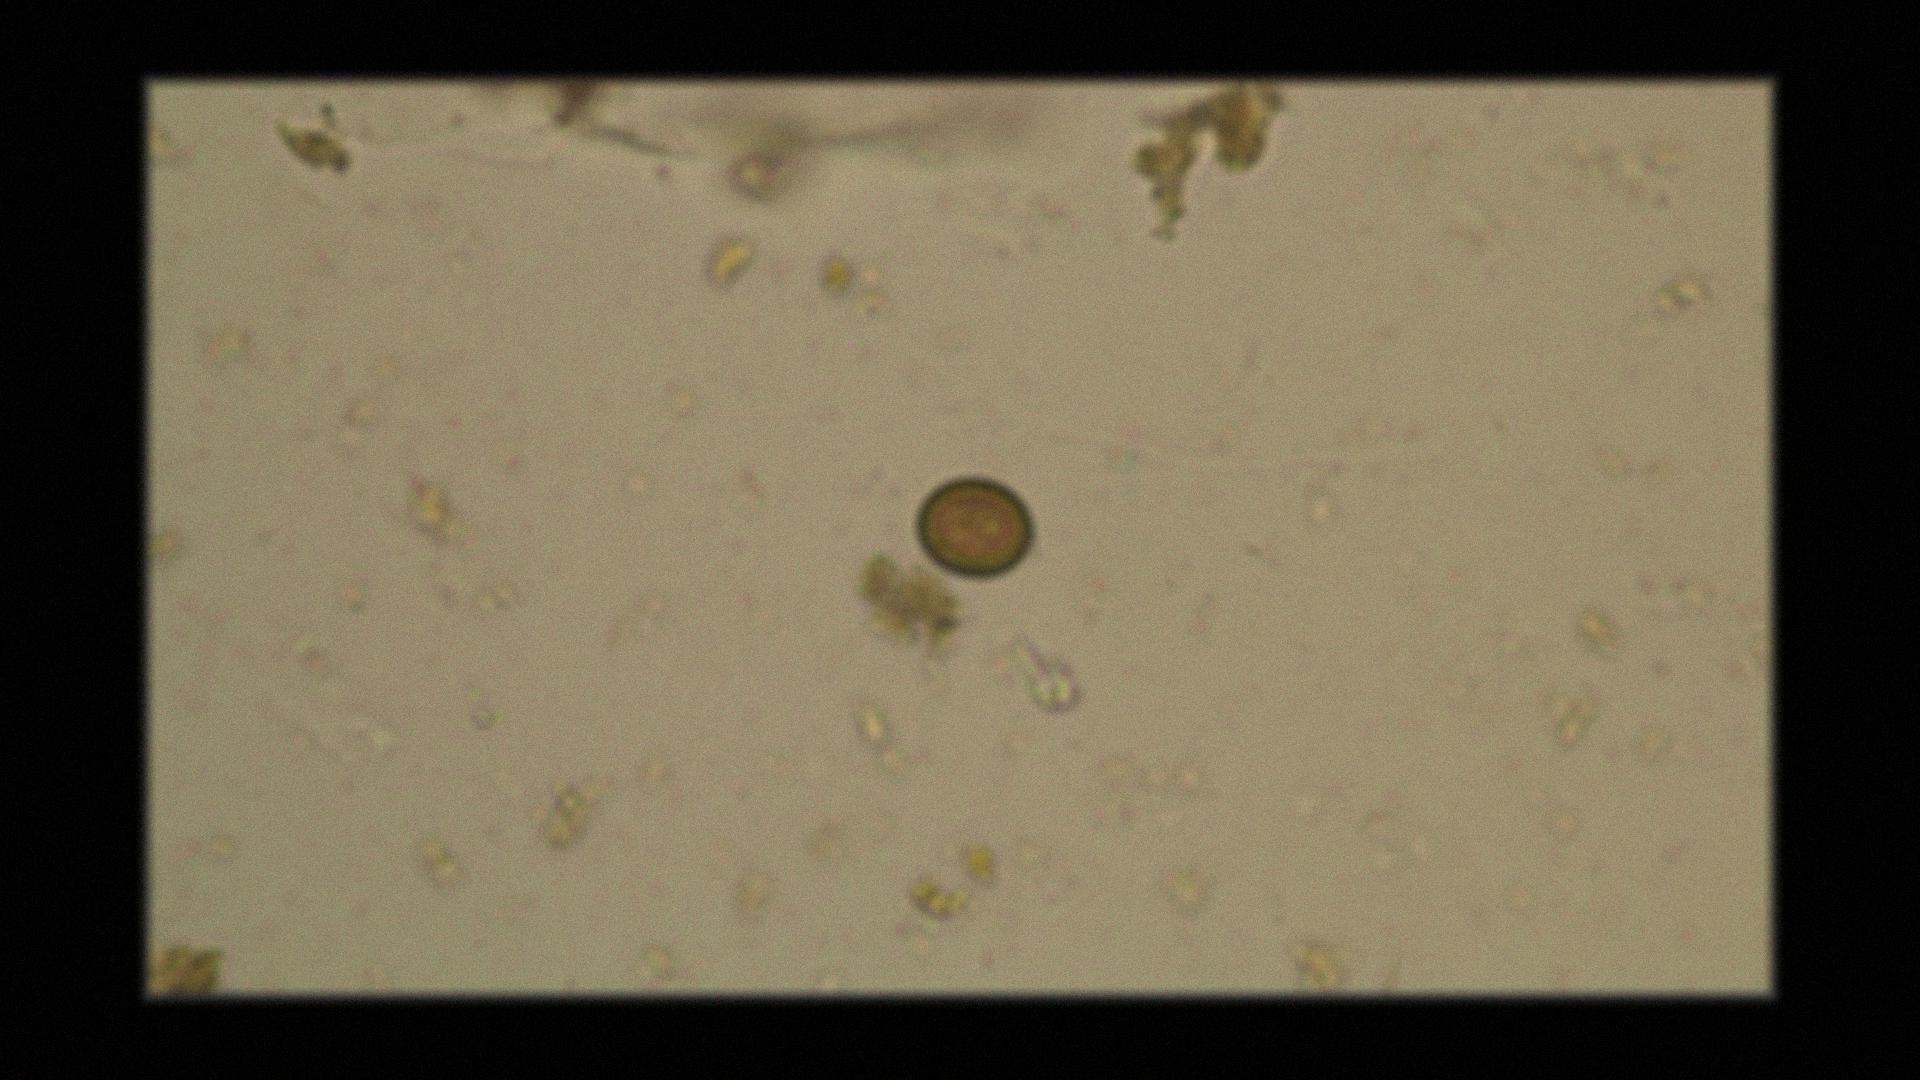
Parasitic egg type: Taenia spp. egg